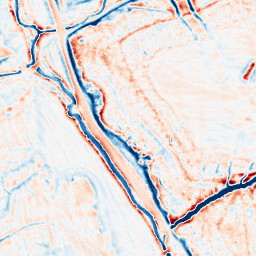
Category: edge_preserving
Decomposition family: bilateral
Decomposition parameters: d: 15
sigma_color: 100
sigma_space: 50
Upsampling method: bicubic
Upsampling parameters: scale: 2
Upsampling scale: 2